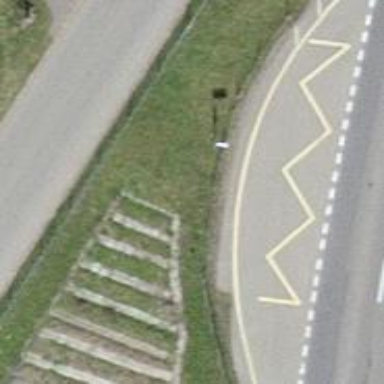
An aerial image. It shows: Bus stop with platform for public transport.